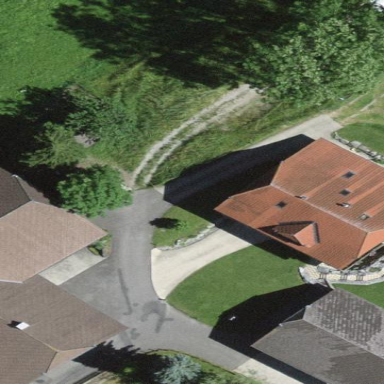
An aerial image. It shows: Residential building.